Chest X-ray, AP view. Patient: 54 years old, sex M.
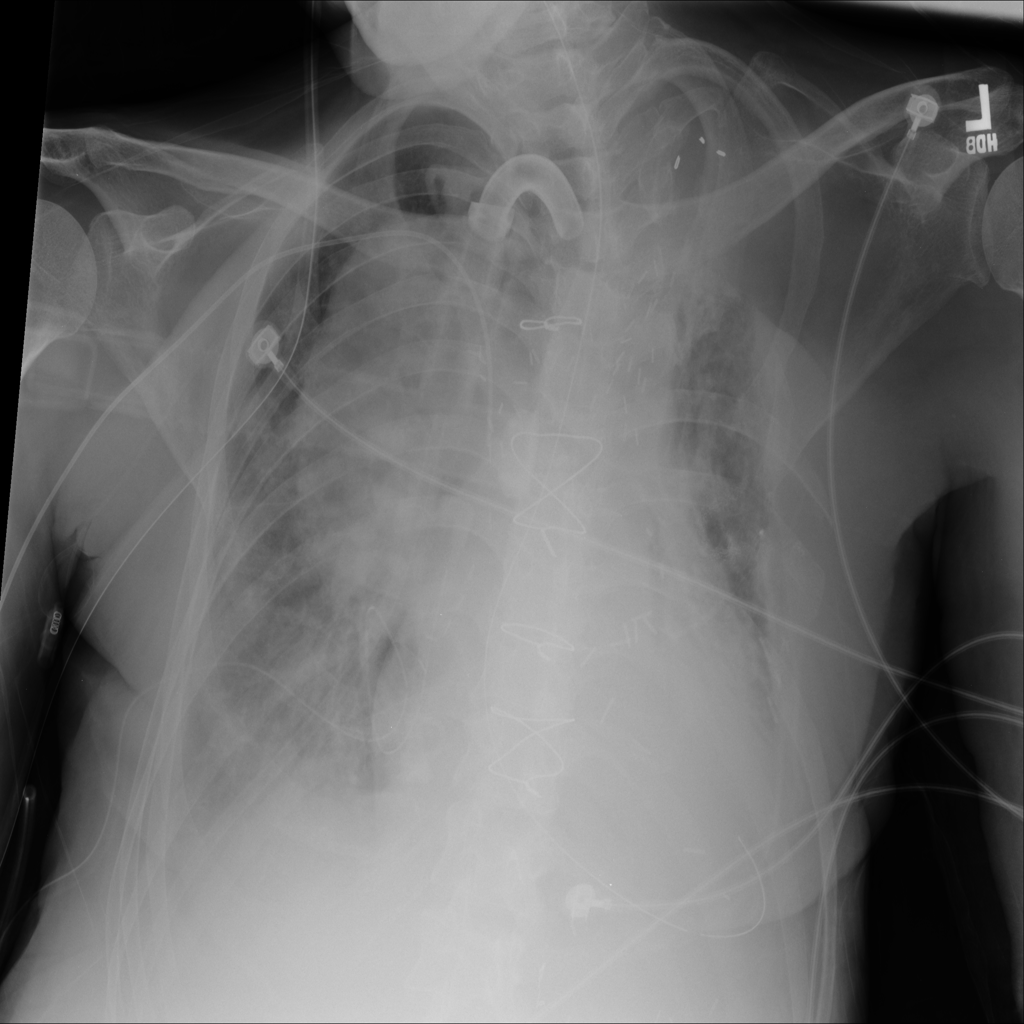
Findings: Mass